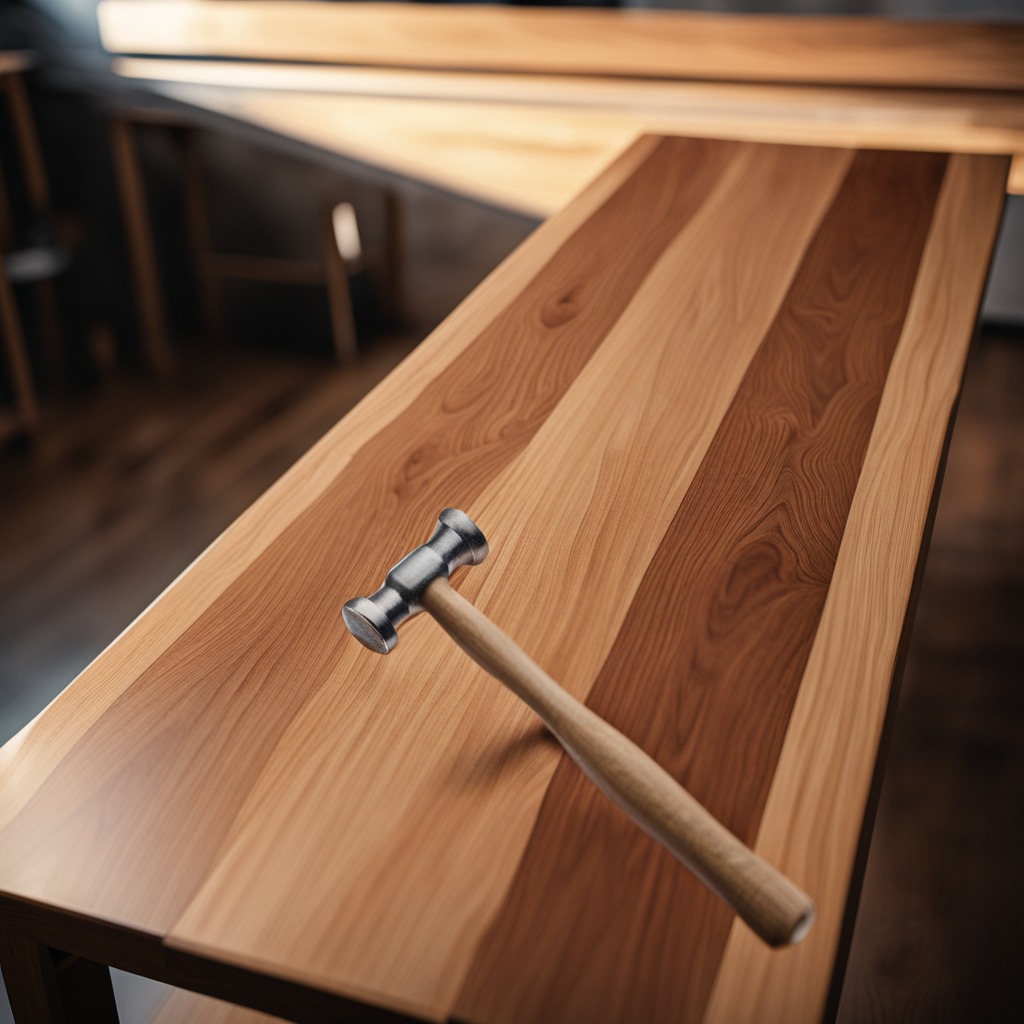
A hammer is lying on a wooden table in a carpentry studio rich wood textures side lighting.